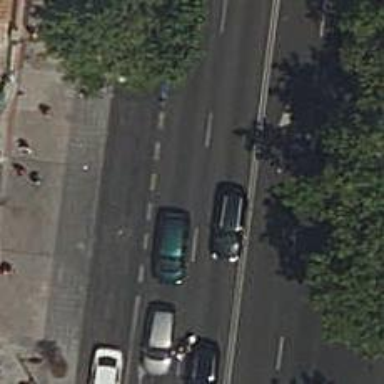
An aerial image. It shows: Secondary road with asphalt surface. There are sidewalks on both sides and shared lane for cycling.